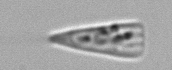
Label: Licmophora